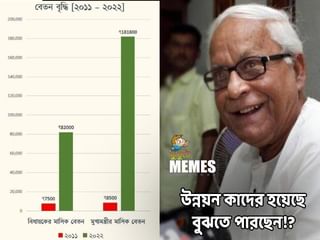
Text: উন্নয়ন কাদের হয়েছে বুঝতে পারছেন?
Label: Hate
Hate category: Political
Targeted group: Organization